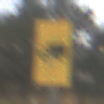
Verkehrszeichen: KFZZulaessigeGesamtmasse3Komma5TOhnePfeilsymbol
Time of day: MorningAfternoon
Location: Outdoor (Nature)
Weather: Overcast
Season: NotSpecified
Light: Natural